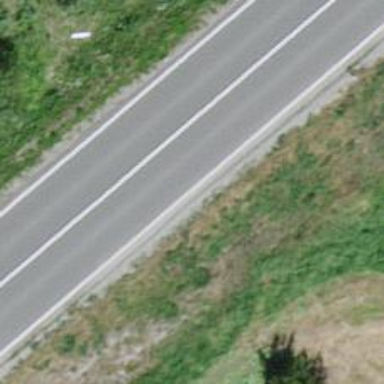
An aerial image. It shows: Tertiary road with asphalt surface.